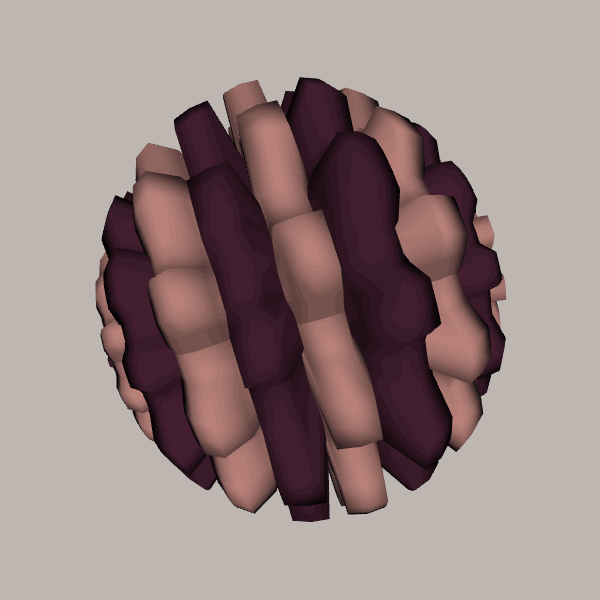
Background: light